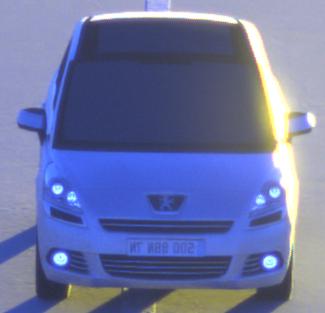
Make: Peugeot
Model: 5008 120 VTi
Detailed model: 5008 (I) Van
Model produced from: 2009/10
Model produced until: 2011/07
Doors: 5
Color: white
Road condition: dry road
Daytime: sunrise or sunset
Contrast: high contrast